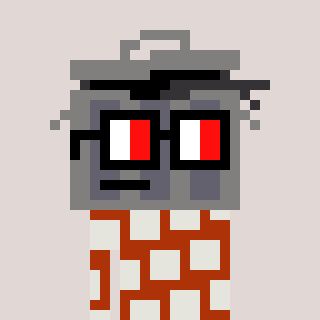
a pixel art character with square glasses with black frames and red eyes, a trashcan-shaped head and a hotbrown-colored body on a warm background